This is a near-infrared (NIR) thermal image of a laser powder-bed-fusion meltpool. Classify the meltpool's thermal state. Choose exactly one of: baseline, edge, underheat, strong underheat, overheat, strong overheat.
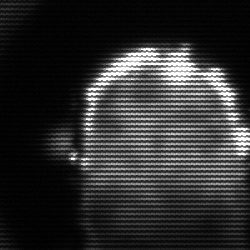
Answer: baseline